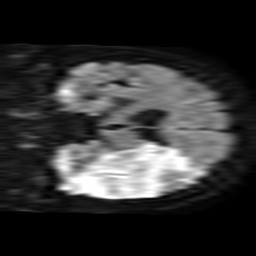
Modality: TRACE
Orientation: coronal
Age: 51
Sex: female
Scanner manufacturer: philips
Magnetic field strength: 1.5 T
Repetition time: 3.406 s
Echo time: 0.06922 s